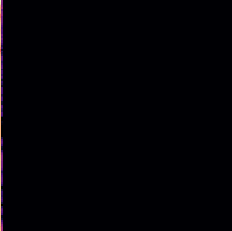
Sound class: Rain